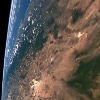
Label: land